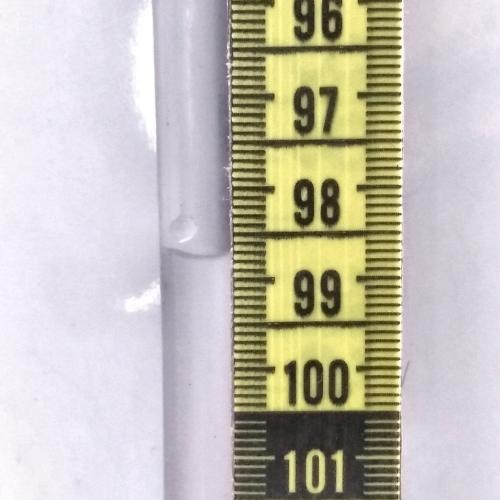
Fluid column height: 98.7 cm